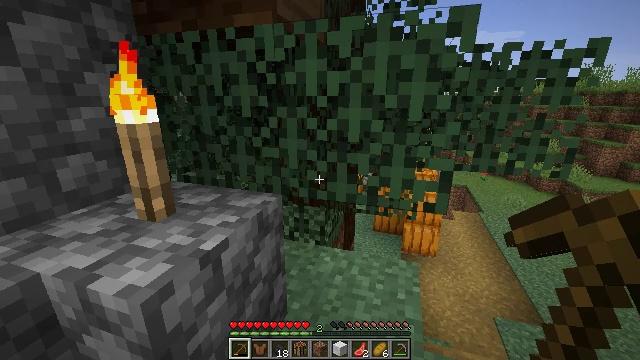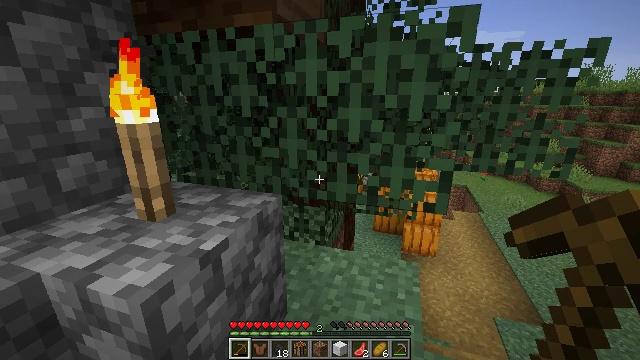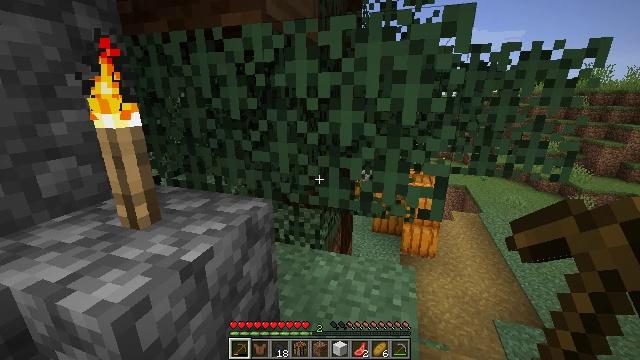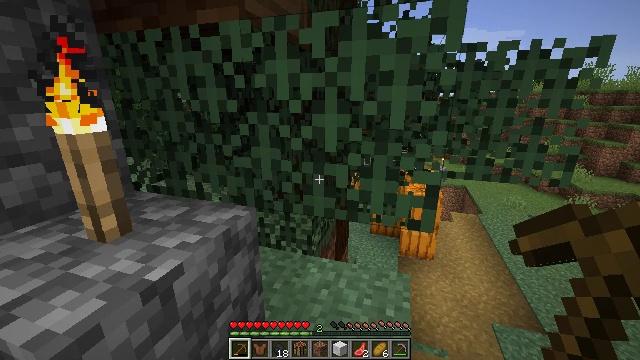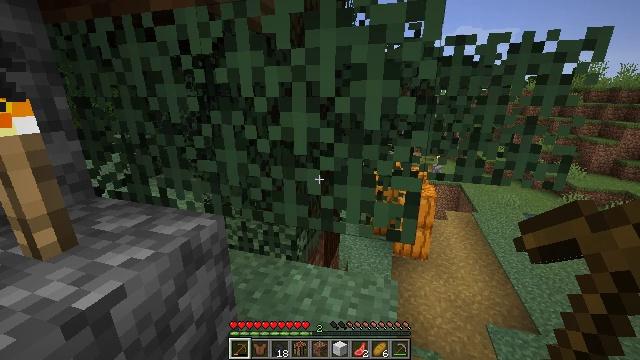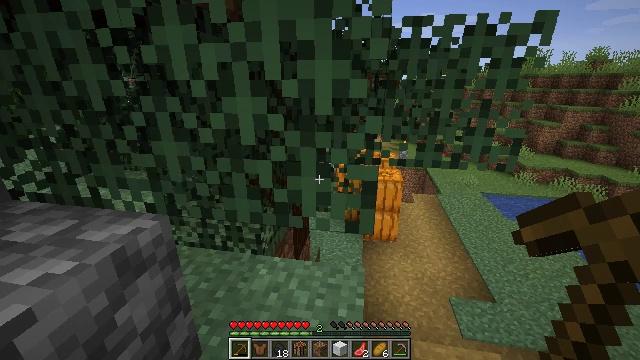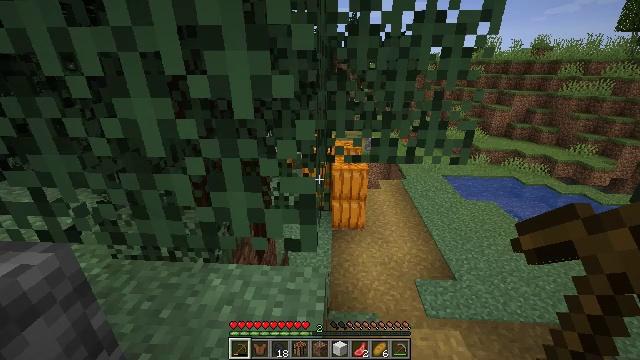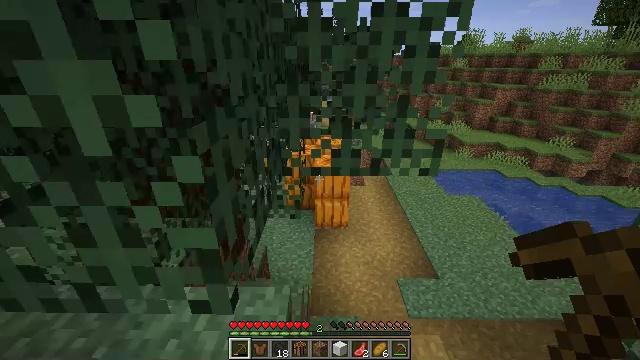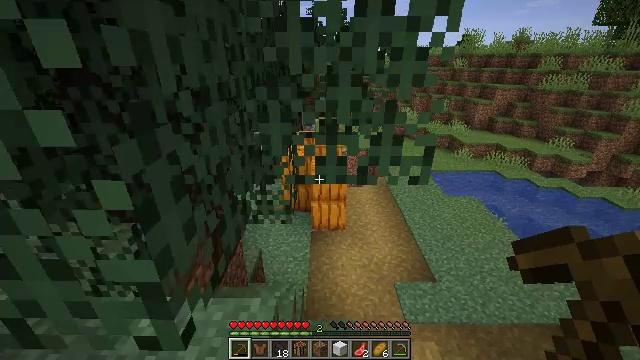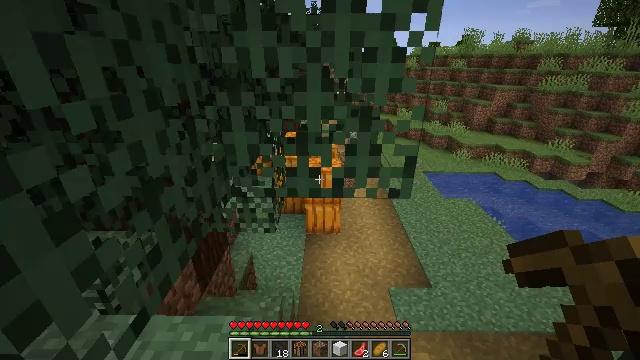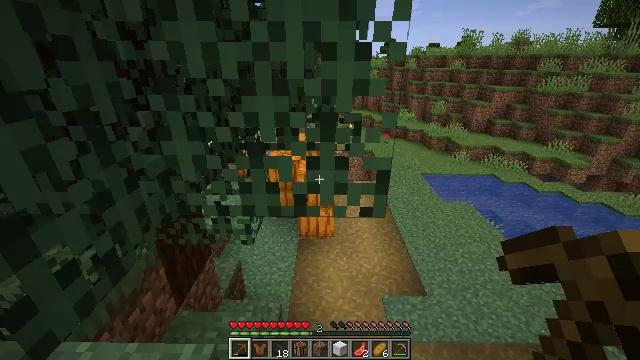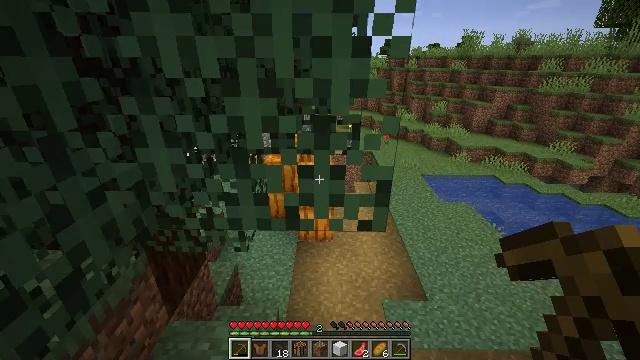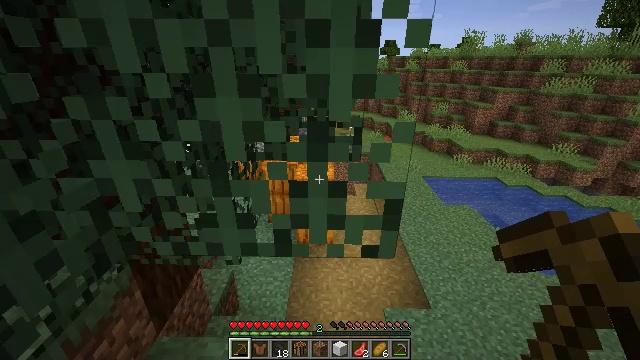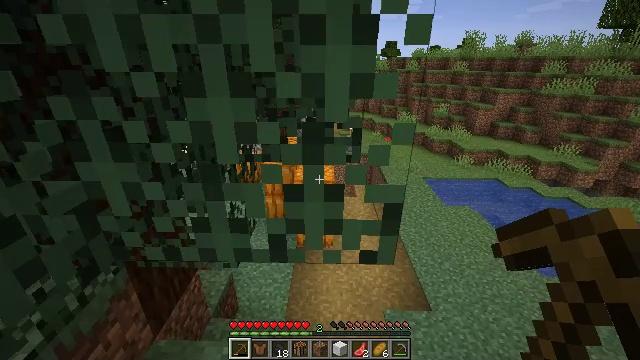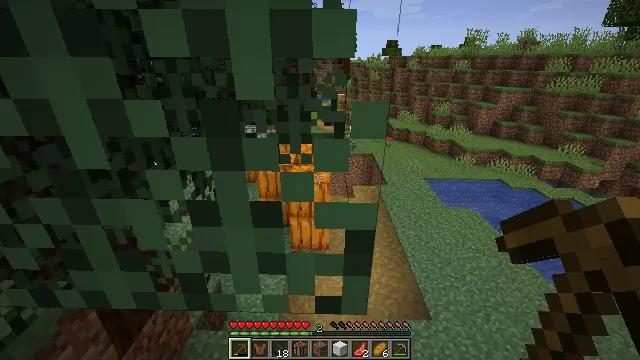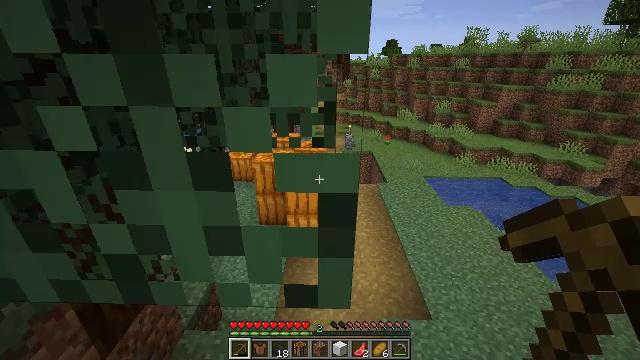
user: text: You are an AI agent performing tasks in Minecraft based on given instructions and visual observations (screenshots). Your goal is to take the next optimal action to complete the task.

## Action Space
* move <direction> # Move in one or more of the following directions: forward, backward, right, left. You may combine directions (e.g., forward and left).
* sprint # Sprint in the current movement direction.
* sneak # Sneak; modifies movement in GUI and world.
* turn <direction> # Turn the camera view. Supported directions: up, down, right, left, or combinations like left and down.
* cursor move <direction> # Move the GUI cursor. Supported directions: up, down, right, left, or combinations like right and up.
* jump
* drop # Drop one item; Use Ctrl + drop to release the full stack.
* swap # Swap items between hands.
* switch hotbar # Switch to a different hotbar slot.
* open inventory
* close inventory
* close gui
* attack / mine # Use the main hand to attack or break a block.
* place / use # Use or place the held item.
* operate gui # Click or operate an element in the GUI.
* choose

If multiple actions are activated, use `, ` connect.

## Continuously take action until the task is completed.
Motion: motion action
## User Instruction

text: Collect the blue bed by attacking it.
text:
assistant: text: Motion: no_op
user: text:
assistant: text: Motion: move forward and move right
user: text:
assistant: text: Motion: move forward and move right
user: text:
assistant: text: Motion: move forward and move right
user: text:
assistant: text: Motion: move forward and move right, turn right and down
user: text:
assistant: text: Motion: move forward and move right, turn right and down
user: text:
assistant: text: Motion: move forward and move right, turn right and down
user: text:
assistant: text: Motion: move forward and move right
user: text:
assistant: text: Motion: move forward and move right
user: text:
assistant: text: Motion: move forward and move right
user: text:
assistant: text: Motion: move forward and move right
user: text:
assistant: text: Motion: move forward and move right
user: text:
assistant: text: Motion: move forward and move right
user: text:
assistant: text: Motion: move forward and move right
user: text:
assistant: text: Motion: move forward and move right
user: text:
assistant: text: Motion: move forward, turn left
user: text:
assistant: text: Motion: move forward, turn left
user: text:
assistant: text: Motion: move forward
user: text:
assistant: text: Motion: move forward and move right
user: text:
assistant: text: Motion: move forward and move right
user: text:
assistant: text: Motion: move forward and move right
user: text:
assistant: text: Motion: move forward and move right, turn left
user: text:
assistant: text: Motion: move forward and move right, turn left
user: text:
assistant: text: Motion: move forward and move right, turn left and up
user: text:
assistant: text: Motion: move forward, turn left and up
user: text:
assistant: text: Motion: move forward, turn left and up
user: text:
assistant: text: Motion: move forward, sprint, turn left and up
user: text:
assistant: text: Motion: move forward, sprint
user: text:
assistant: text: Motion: move forward, sprint
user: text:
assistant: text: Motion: move forward, sprint, turn left